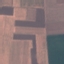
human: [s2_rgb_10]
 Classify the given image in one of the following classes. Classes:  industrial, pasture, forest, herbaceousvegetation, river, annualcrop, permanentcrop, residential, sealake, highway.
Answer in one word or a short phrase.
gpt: AnnualCrop